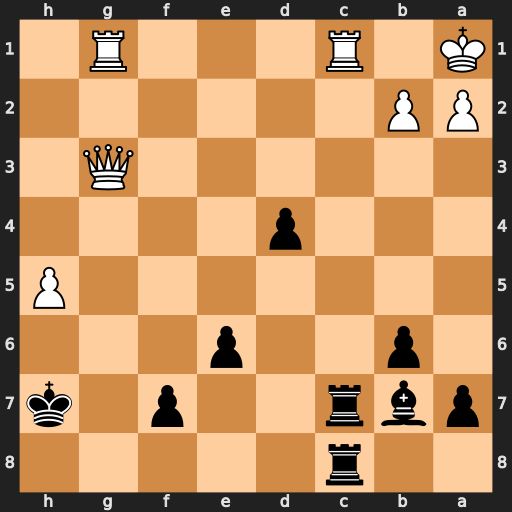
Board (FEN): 2r5/pbr2p1k/1p2p3/7P/3p4/6Q1/PP6/K1R3R1
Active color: b
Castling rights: -
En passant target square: -
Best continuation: Rxc1+ Rxc1 Rxc1#